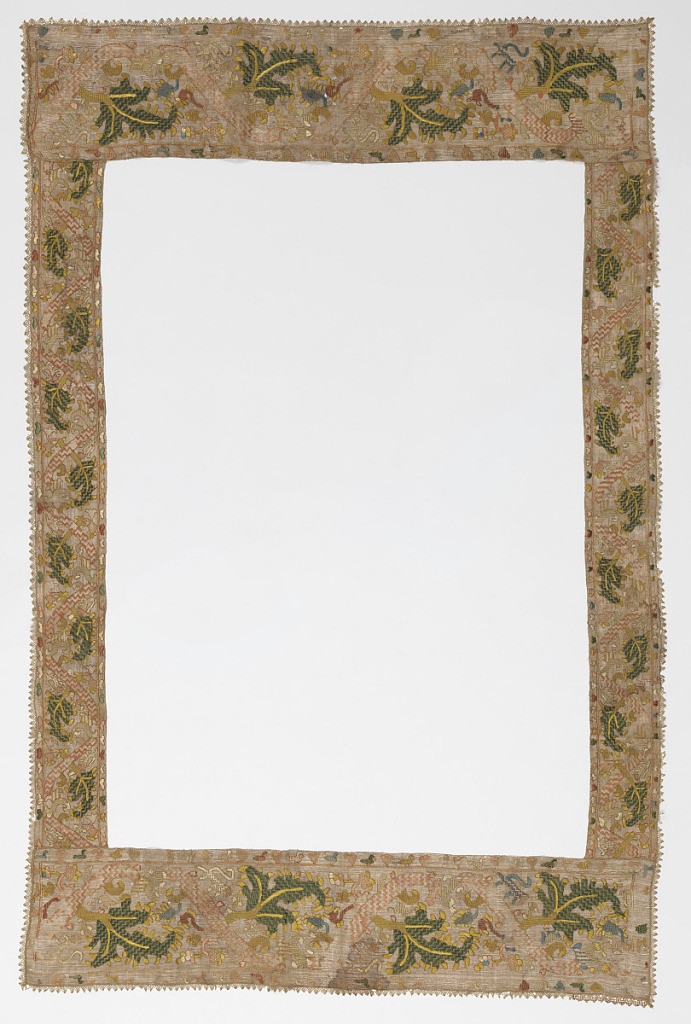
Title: Border
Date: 17th century
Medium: silk, linen Technique: embroidered net and needle lace (?)
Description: Border of a tablecover made of  linen net and embroidered in colored silks. Edged with narrow lace edging.